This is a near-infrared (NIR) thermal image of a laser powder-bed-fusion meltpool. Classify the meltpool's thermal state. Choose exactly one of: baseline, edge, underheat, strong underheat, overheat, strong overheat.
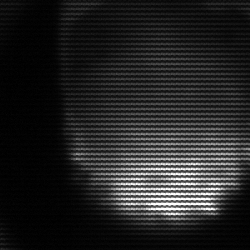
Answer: edge